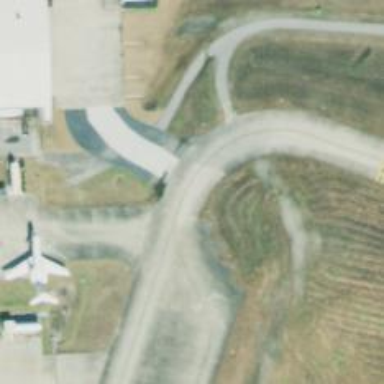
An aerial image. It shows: Image of taxiway at airport.